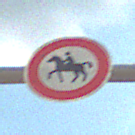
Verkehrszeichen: VerbotReiter
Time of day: Midday
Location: Outdoor (Suburban)
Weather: PartlyCloudy
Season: NotSpecified
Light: Natural